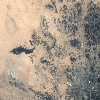
Label: land